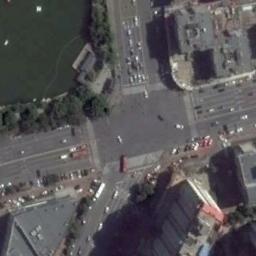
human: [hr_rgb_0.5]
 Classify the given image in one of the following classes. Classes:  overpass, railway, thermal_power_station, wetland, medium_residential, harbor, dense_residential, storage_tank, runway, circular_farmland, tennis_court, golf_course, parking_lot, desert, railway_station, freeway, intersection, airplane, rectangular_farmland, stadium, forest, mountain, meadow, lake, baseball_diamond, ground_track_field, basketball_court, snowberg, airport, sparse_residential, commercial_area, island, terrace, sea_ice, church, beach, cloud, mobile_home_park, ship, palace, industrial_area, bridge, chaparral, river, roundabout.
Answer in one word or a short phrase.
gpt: intersection